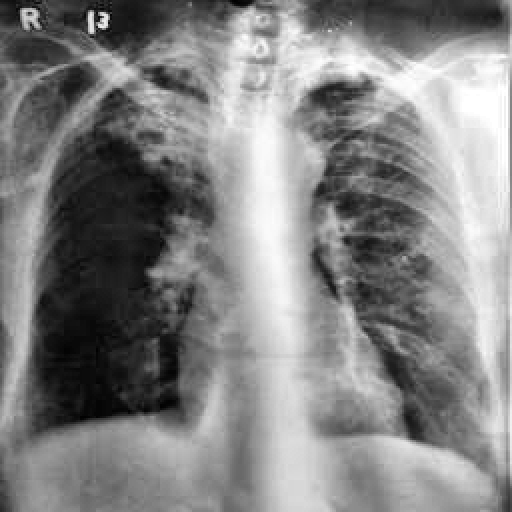
Finding: TUBERCULOSIS